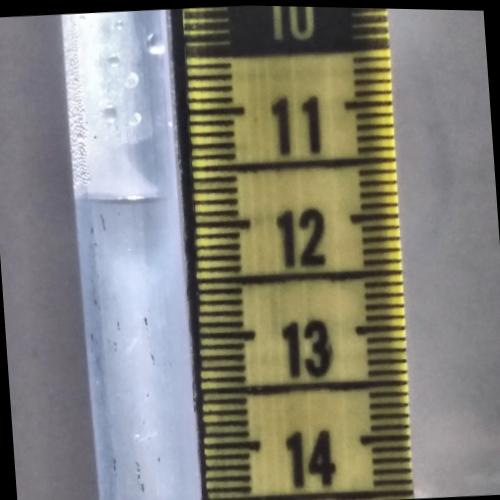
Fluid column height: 11.7 cm